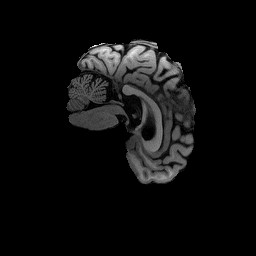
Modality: T1w
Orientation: sagittal
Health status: healthy